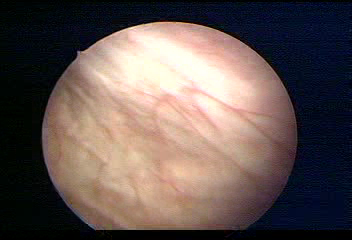
Modality: WLC
Class: Normal mucosa
Bladder cancer association: No